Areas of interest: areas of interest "Zhonghe Silver Street"
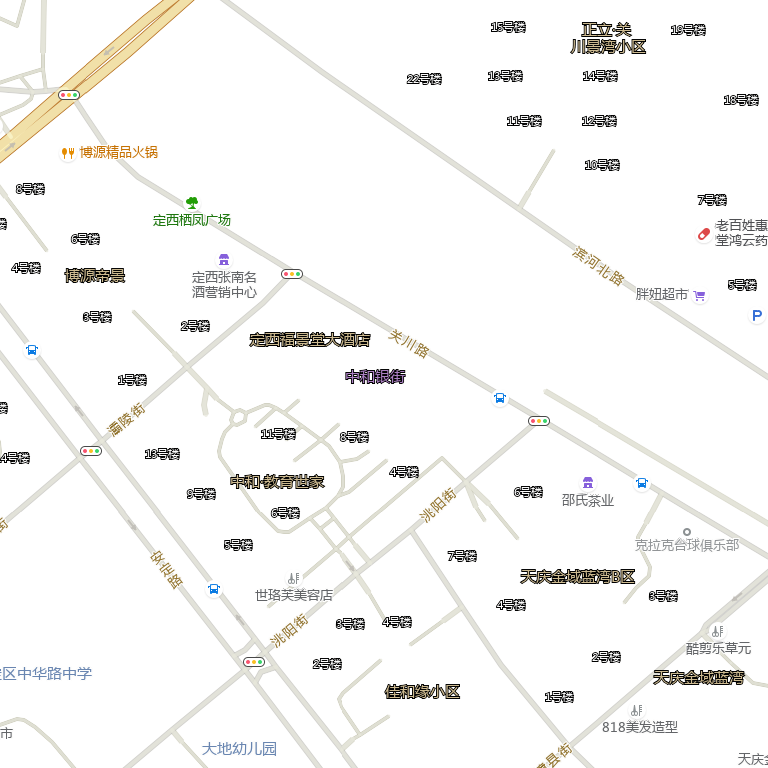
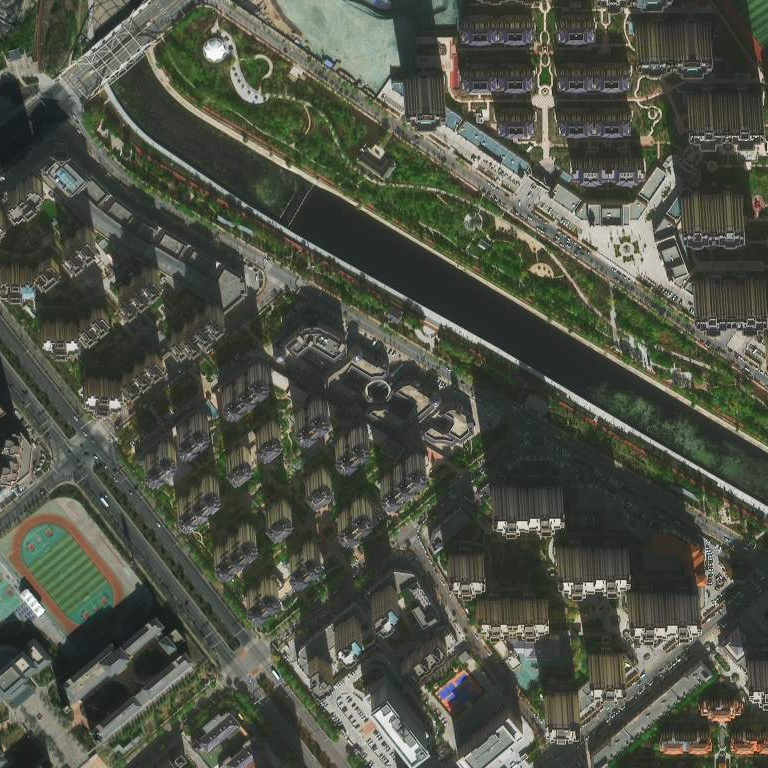